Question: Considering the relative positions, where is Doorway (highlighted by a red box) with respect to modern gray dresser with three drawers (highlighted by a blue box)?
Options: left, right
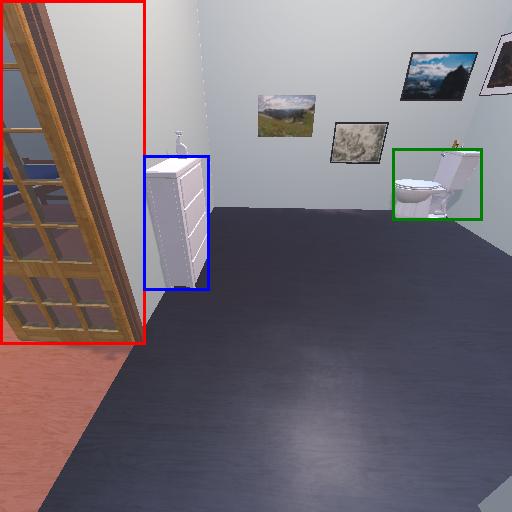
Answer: left